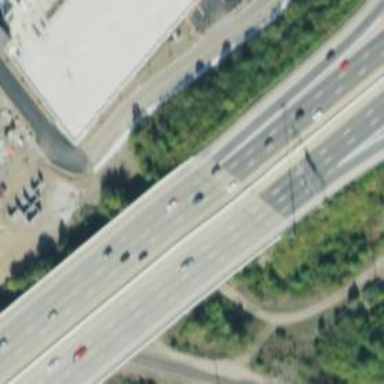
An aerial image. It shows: Motorway link with asphalt surface and embankment.